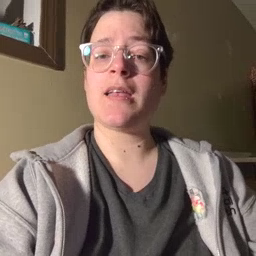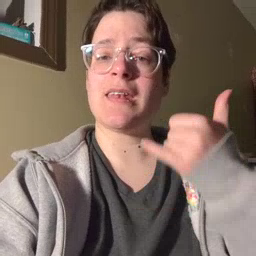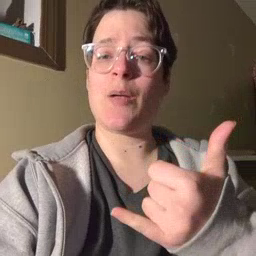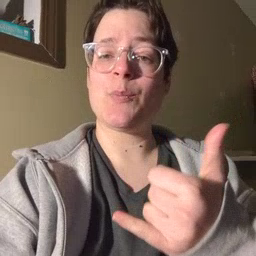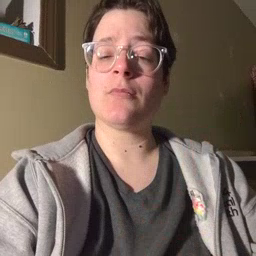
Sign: now